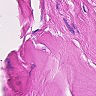
Metastatic tissue present: no